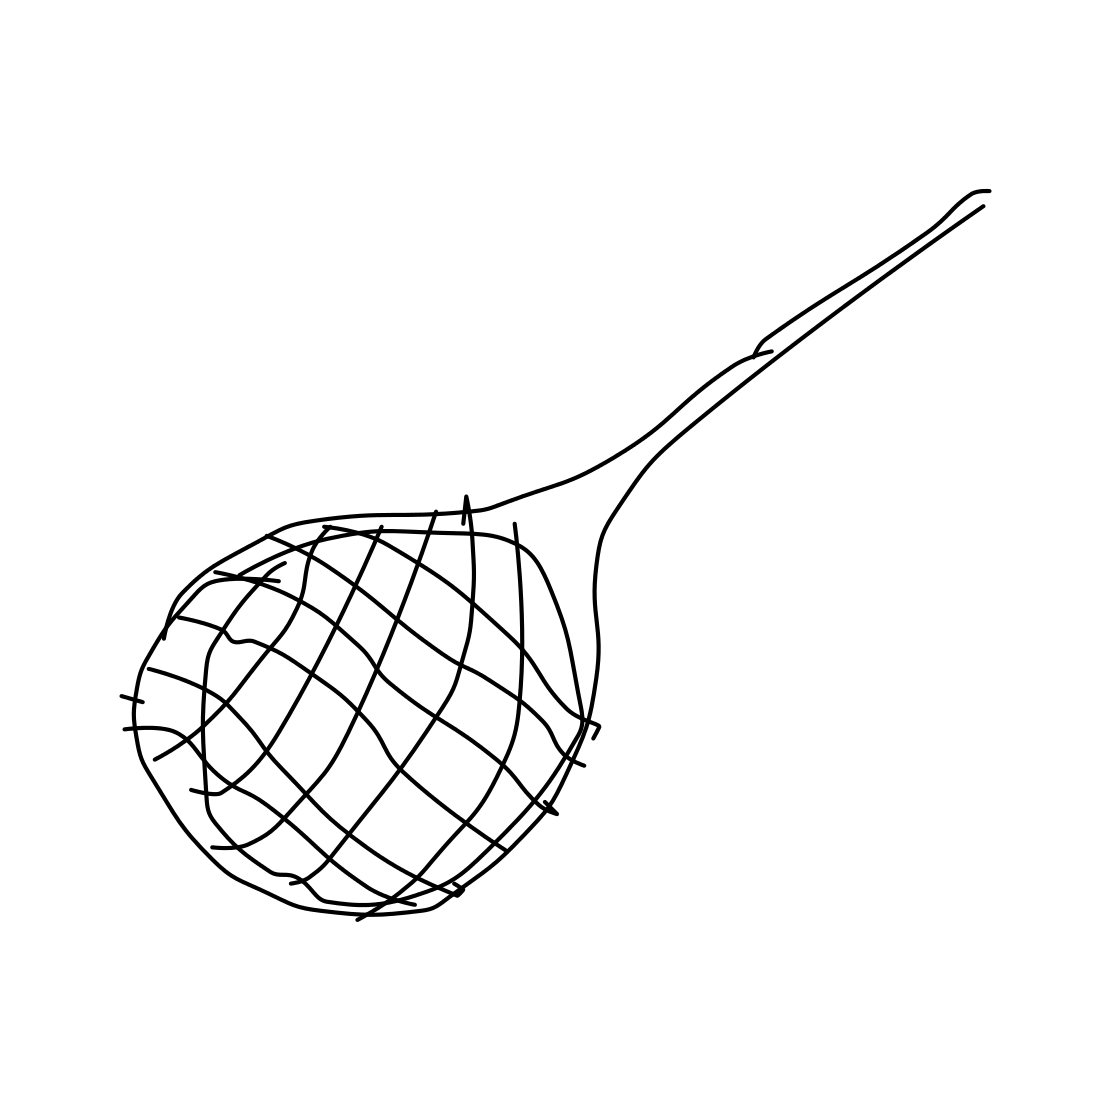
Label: tennis-racket